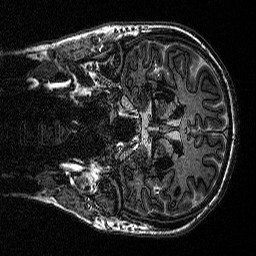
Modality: MP2RAGE
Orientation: coronal
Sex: male
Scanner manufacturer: siemens
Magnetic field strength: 3 T
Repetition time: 5 s
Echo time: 0.00292 s